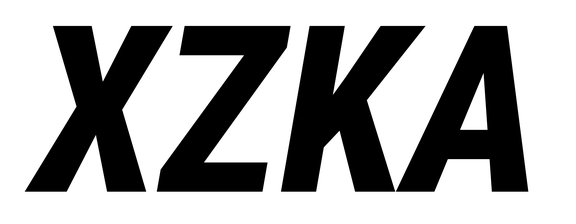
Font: Roboto-Italic_Condensed_ExtraBold_Italic